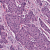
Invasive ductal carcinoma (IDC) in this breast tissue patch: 1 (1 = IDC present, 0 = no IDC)